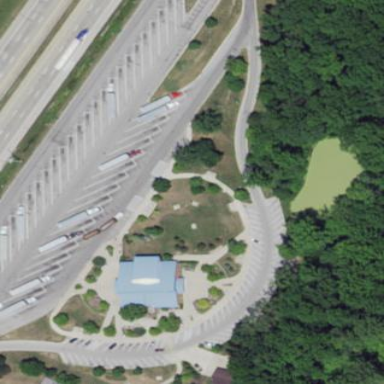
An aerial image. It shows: Rest area along the road.